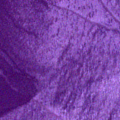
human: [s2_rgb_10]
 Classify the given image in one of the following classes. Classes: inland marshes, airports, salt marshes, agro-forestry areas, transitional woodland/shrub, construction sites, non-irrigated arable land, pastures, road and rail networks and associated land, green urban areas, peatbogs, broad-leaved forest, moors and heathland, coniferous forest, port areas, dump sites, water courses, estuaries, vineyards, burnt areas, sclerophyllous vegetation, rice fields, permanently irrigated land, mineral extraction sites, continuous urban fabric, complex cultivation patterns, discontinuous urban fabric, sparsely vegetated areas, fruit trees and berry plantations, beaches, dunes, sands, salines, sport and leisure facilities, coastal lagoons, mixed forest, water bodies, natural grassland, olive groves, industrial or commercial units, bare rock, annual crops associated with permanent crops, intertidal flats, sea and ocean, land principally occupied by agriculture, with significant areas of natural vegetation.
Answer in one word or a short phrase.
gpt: sea and ocean